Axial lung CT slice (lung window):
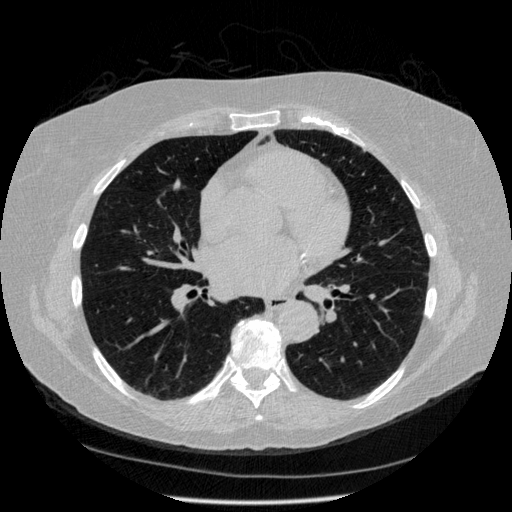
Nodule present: no